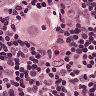
Metastatic tissue present: yes